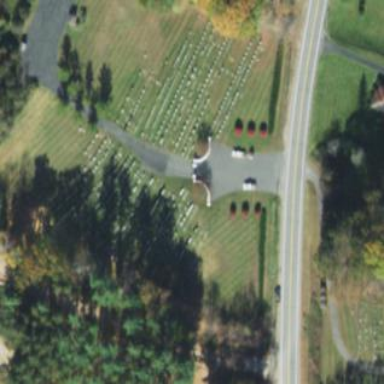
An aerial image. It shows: Cemetery.